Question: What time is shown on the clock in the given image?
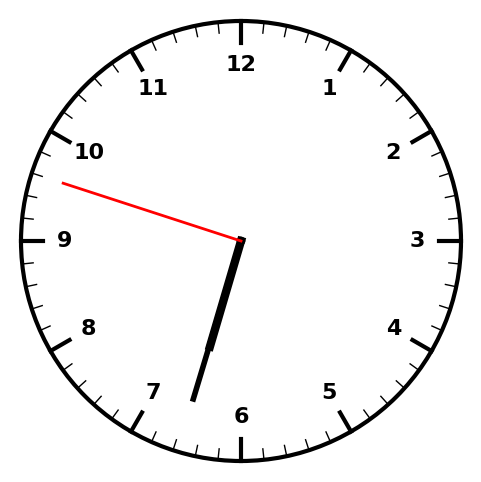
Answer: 06:32:48